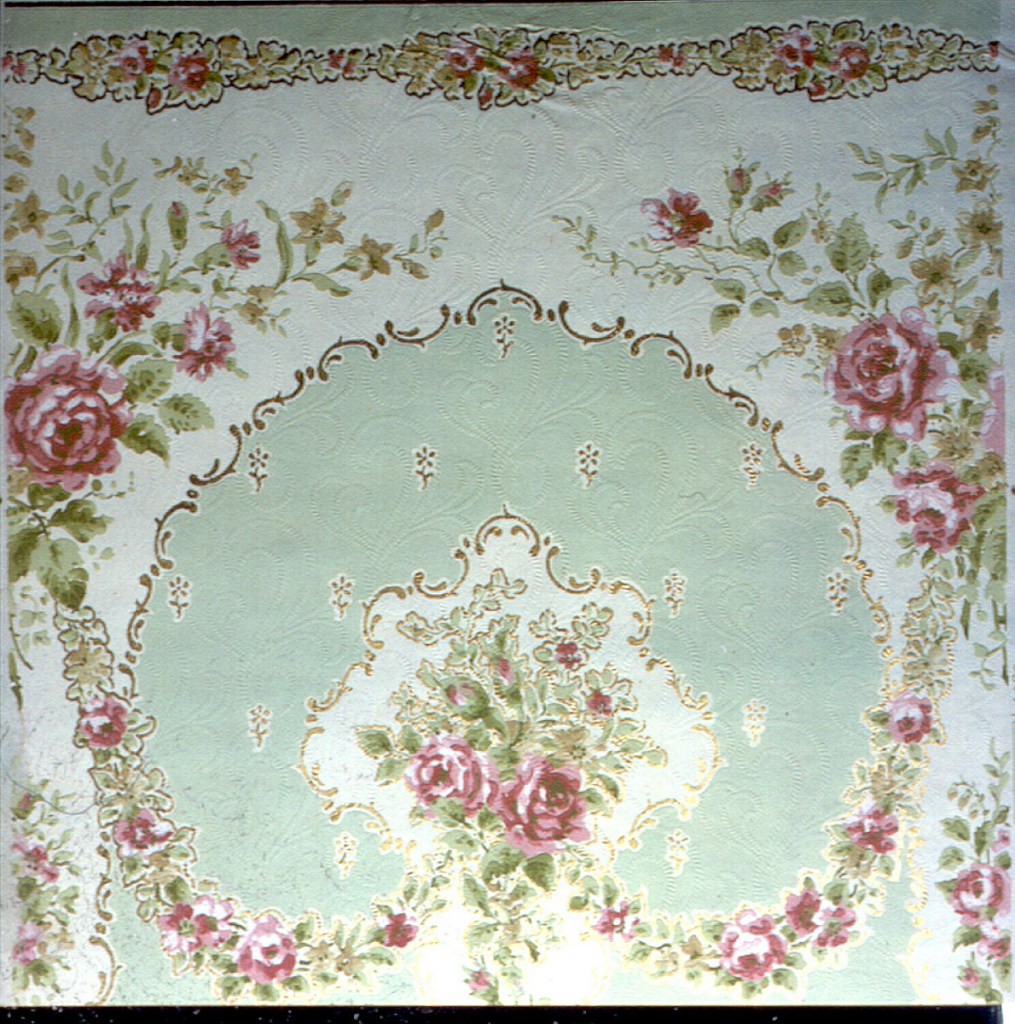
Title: Crown frieze
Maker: Gledhill Wall Paper Co., New York, New York, founded 1900
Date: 1906–07
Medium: Machine-printed and embossed
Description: Garland of roses and small rinceaux forming a heartshape with rose motif set in its top. Small cinquefoils are placed inside the heartshape. On each side is a large rose placed in a bouquet. A floral garland is running along the border. Printed in shades of red, green, gold mica, pale blue and off-white.